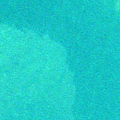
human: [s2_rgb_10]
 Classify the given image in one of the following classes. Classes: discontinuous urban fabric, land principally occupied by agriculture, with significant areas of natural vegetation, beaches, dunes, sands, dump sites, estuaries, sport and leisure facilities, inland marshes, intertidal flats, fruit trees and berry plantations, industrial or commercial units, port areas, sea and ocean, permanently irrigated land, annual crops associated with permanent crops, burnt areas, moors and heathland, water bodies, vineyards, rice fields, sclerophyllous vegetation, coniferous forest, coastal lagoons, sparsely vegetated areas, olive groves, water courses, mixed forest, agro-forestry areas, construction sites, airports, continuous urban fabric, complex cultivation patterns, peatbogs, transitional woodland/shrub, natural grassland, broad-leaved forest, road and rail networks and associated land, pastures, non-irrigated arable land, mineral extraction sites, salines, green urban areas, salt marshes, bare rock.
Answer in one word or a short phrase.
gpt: sea and ocean